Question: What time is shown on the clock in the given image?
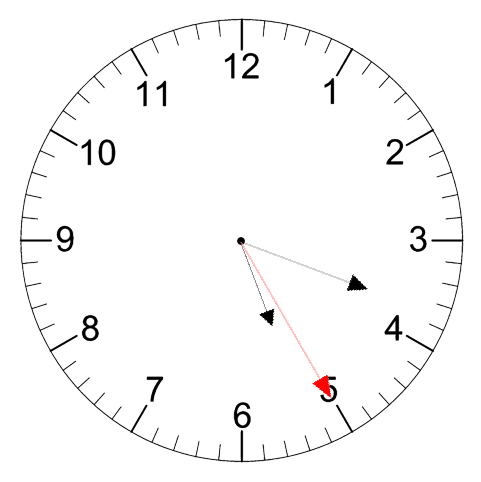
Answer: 05:18:25